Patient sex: F
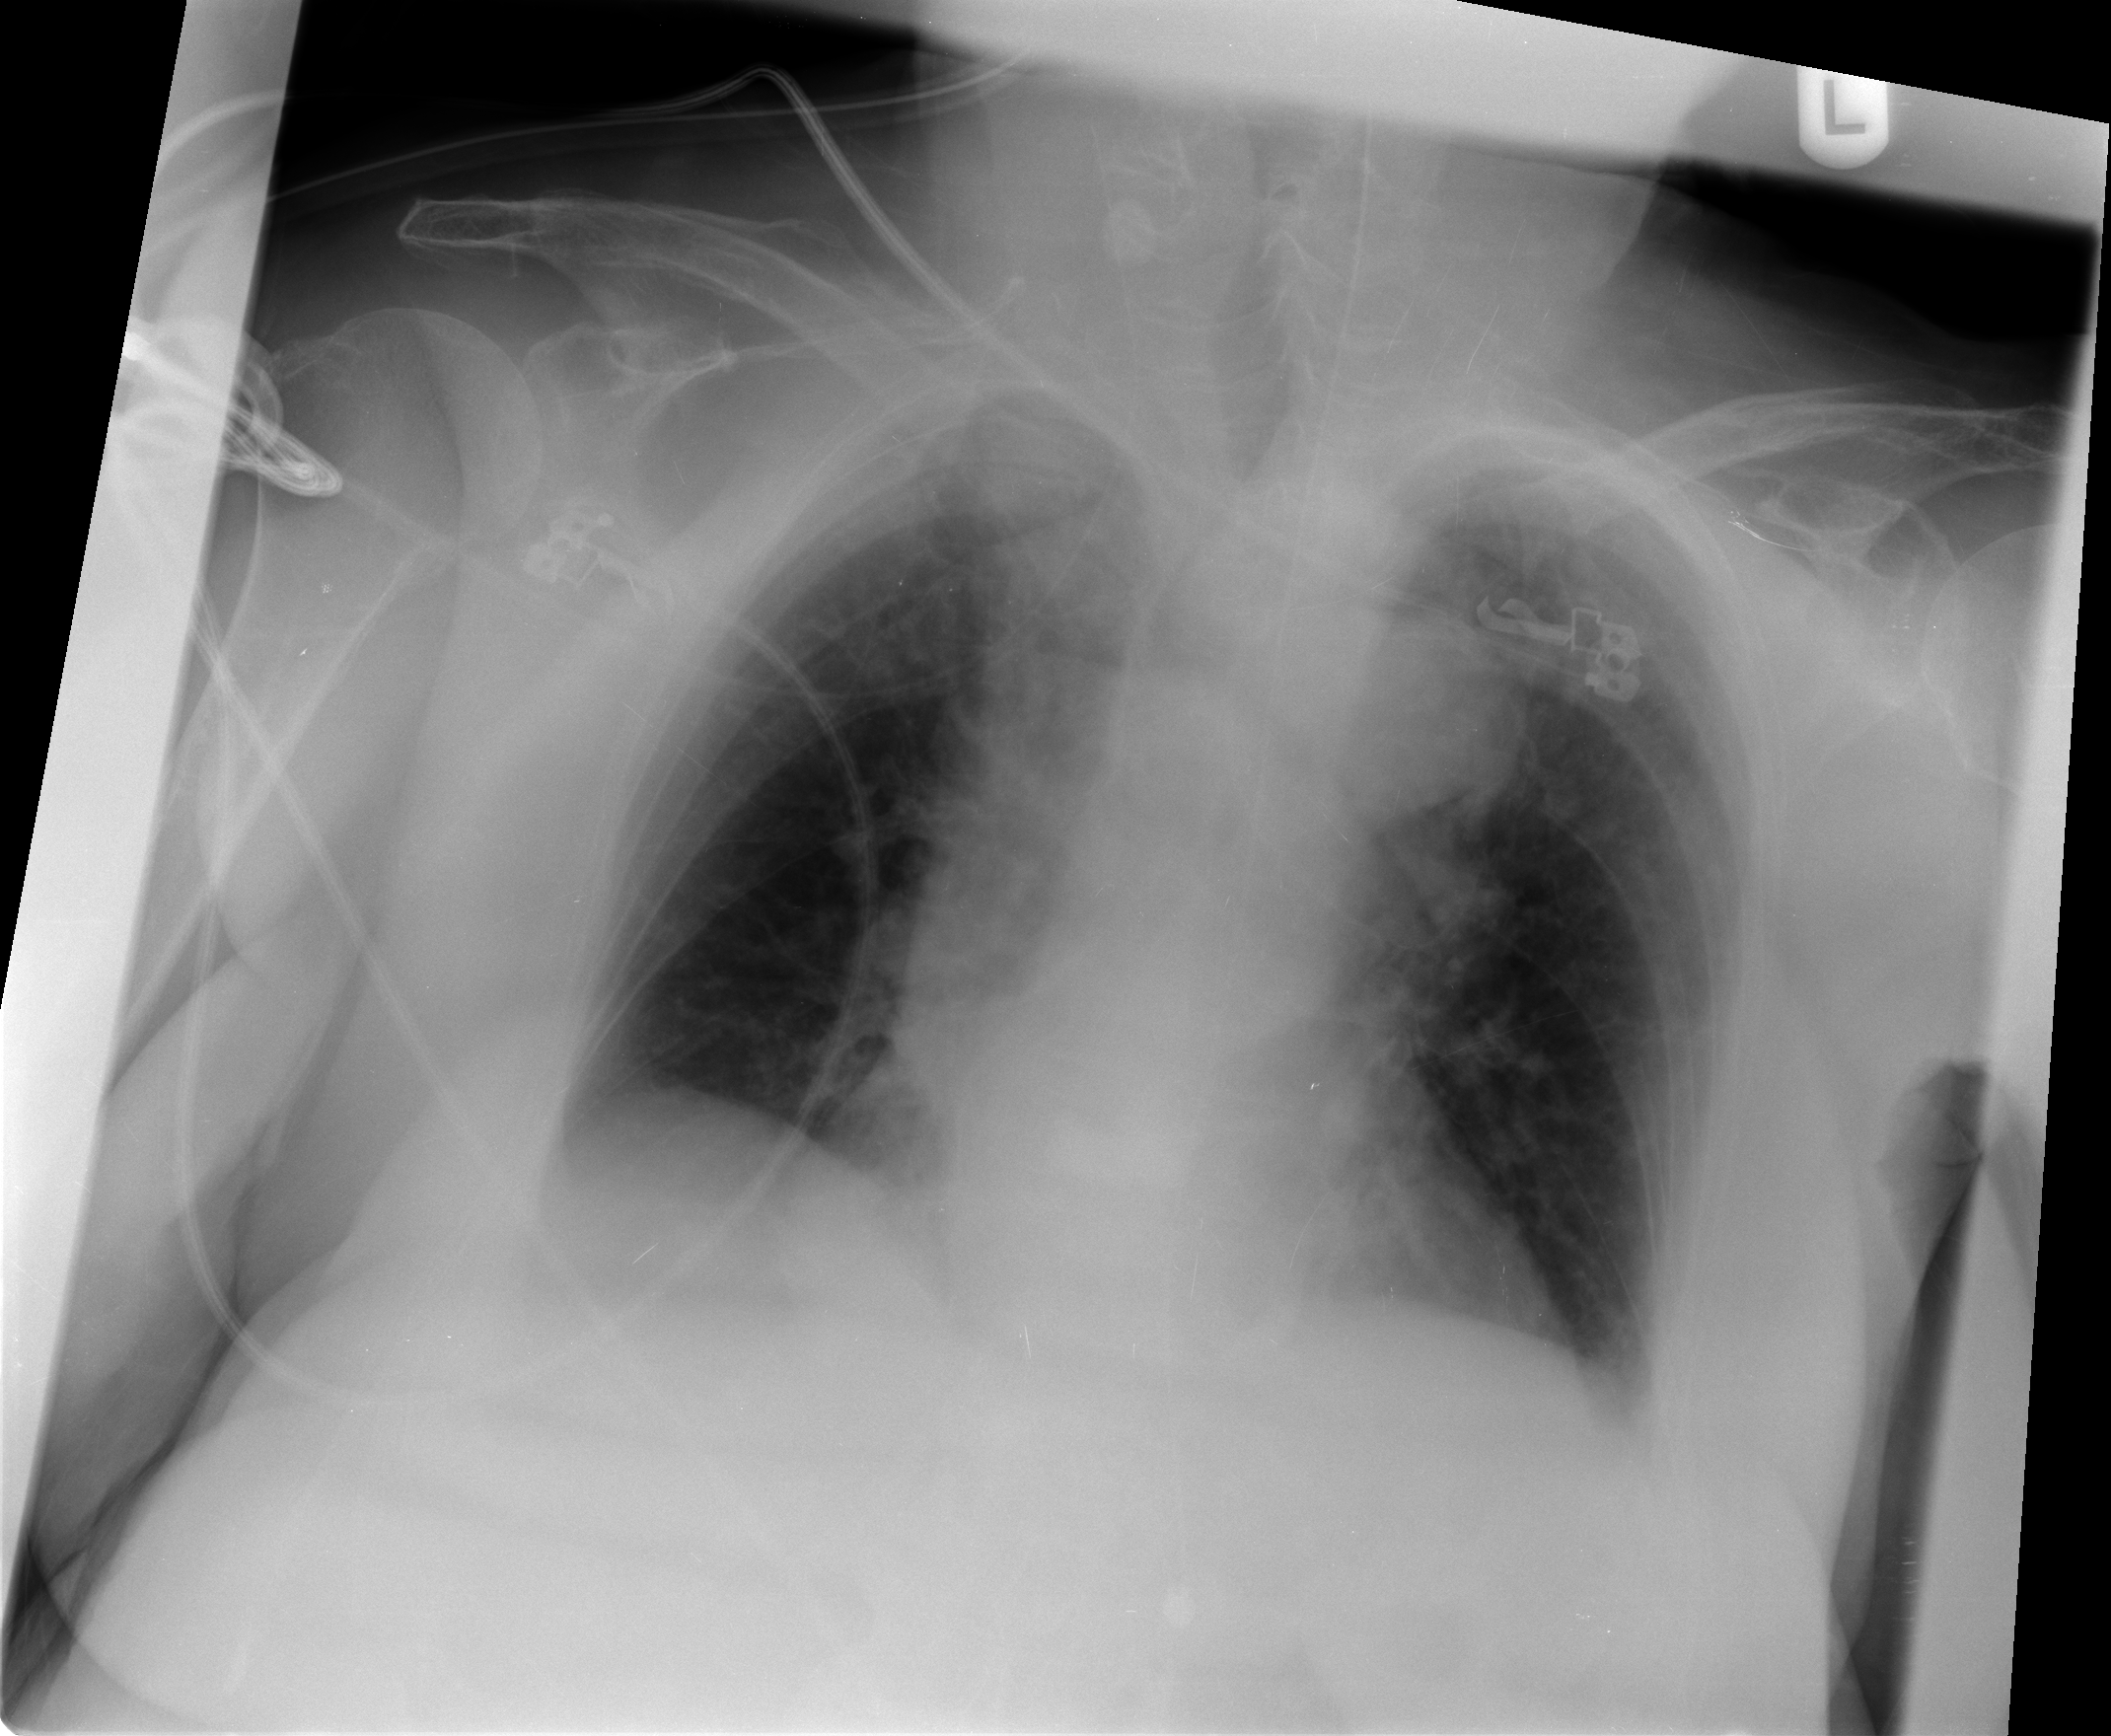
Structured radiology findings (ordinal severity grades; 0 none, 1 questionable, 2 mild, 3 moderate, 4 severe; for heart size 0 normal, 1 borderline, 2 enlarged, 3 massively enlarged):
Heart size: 0
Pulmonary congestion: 2
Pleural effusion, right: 0
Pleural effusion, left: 0
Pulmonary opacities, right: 0
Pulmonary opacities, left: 0
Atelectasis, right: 0
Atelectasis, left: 0